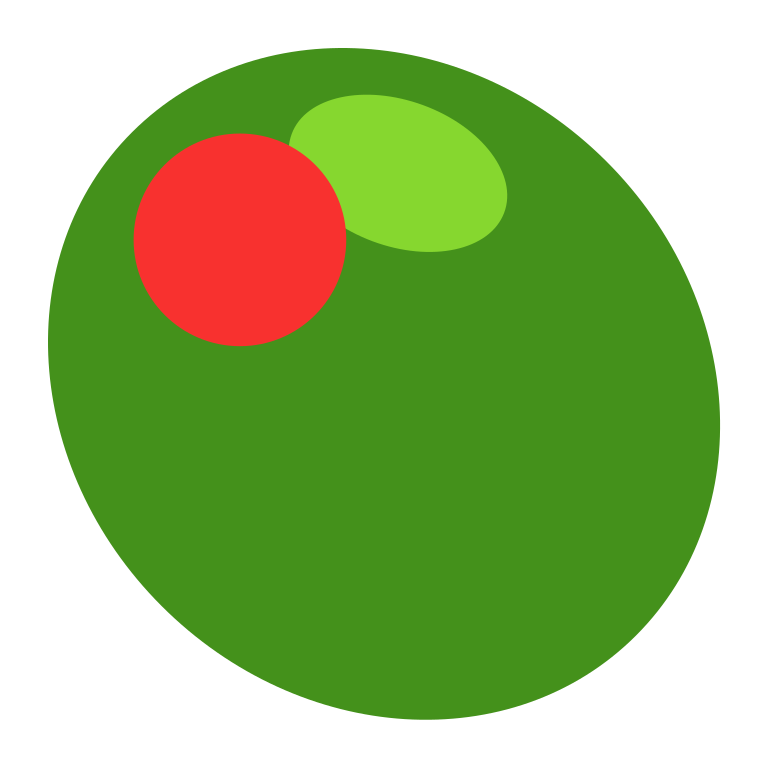
olive flat